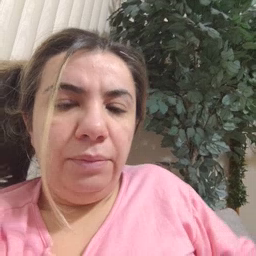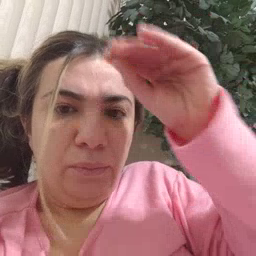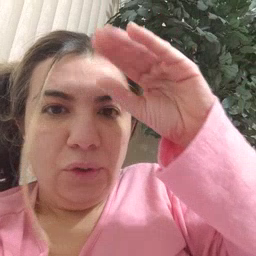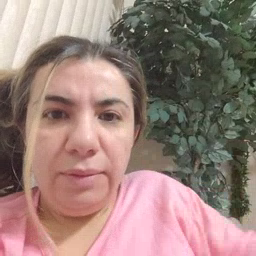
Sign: boy